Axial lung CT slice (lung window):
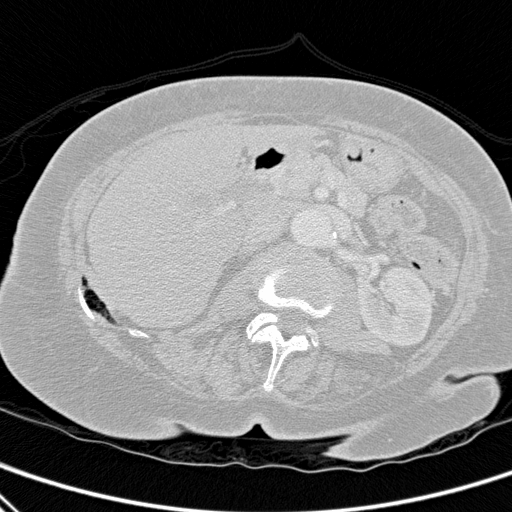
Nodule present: no